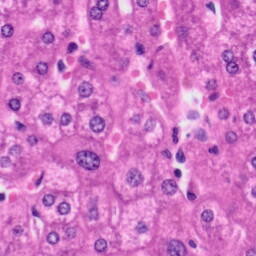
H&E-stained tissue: Liver